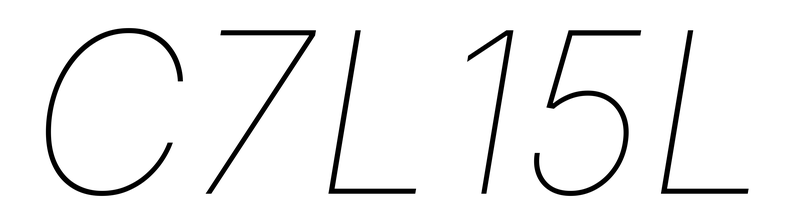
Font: Inter-Italic_Thin_Italic